【题型】填空题　【知识点】解析几何　【难度】easy
若直线 $l: kx - y - 3k = 0$ 与曲线 $C: \sqrt{1-y^2} = \frac{x}{4}$ 有两个不同的交点，则实数 $k$ 的取值范围为\underline{\qquad\qquad}.
【解答】
【答案】 $\left(-\infty, -\frac{1}{3}\right] \cup \left[\frac{1}{3}, +\infty\right)$

【详解】 如图所示，由曲线 $C: \sqrt{1-y^2} = \frac{x}{4}$，

可得 $\frac{x^2}{16} + y^2 = 1 (x \ge 0)$，则 $B_1(0, -1), B_2(0, 1)$，

又由直线 $l: kx - y - 3k = 0$，可化为 $y = k(x - 3)$，可得直线 $l$ 恒过定点 $P(3, 0)$，

则 $k_{PB_1} = \frac{-1-0}{0-3} = \frac{1}{3}, \ k_{PB_2} = \frac{1-0}{0-3} = -\frac{1}{3}$，

要使得直线 $l$ 与曲线 $C$ 有两个不同的交点，则满足 $k \ge \frac{1}{3}$ 或 $k \le -\frac{1}{3}$，

所以实数 $k$ 的取值范围为 $\left(-\infty, -\frac{1}{3}\right] \cup \left[\frac{1}{3}, +\infty\right)$.

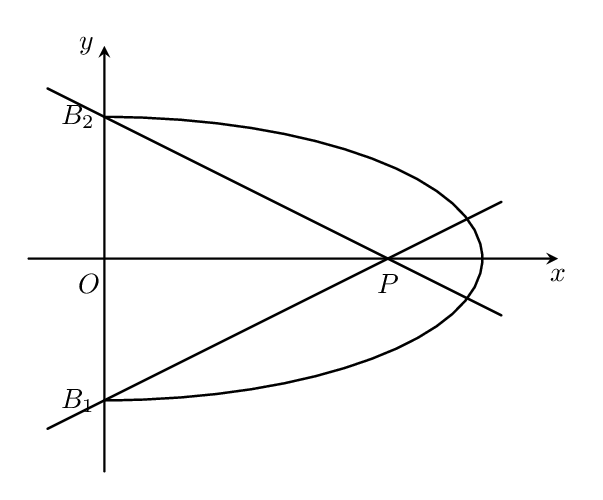